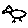
Label: bird